A bearing vibration time series has been folded into this square grayscale image, one row per segment of consecutive samples. What is the most likely bearing condition (normal, inner_race, outer_race, ball)?
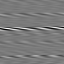
Answer: outer_race